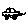
Label: car